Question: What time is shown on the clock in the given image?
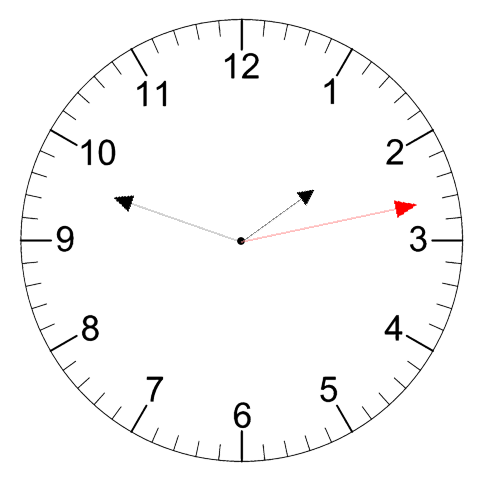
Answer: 01:48:13